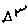
Label: triangle